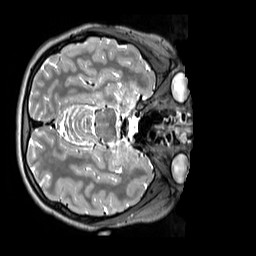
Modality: T2w
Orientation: axial
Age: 10
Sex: female
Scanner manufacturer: siemens
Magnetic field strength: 3 T
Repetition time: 3.2 s
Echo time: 0.408 s